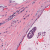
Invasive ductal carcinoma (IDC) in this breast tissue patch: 1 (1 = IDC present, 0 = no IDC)